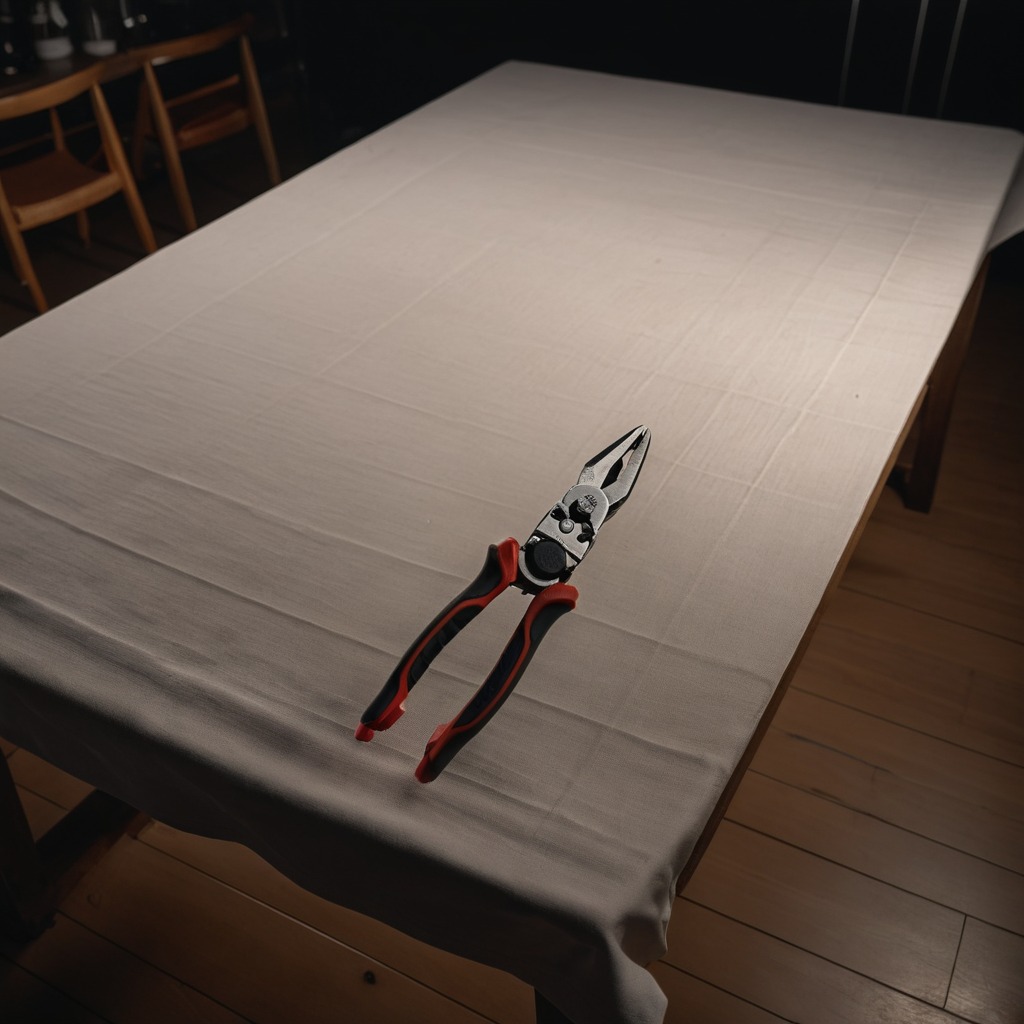
A plier is lying on the wooden table.